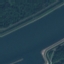
Land use / land cover: River